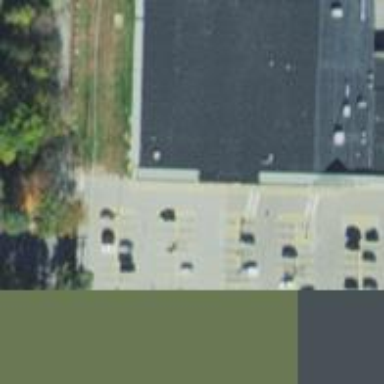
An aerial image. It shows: Pharmacy.